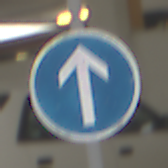
Verkehrszeichen: VorgeschriebeneFahrtrichtungGeradeaus
Umgebung: Roofed, Urban
Tageszeit: Midday
Wetter: Overcast
Licht: Artificial
Jahreszeit: NotSpecified
Kontrast: MediumContrast